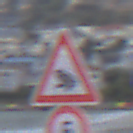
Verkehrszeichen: AmphibienwanderungRechts
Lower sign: Geschwindigkeit5
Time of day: SunriseSunset
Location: Outdoor (Beach)
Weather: Overcast
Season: NotSpecified
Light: Natural